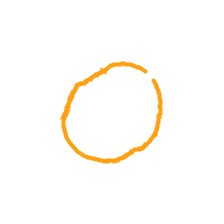
Shape: circle